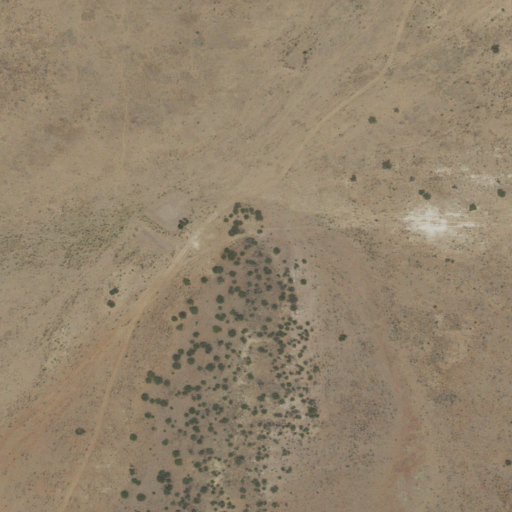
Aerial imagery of valley in New Mexico named Big Pine Canyon containing shrub and grassland